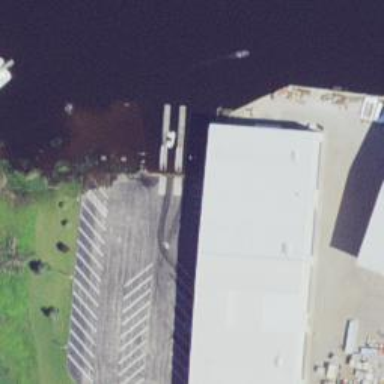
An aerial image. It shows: Slipway on leisure land.